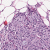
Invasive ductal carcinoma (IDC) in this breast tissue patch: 1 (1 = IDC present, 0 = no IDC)